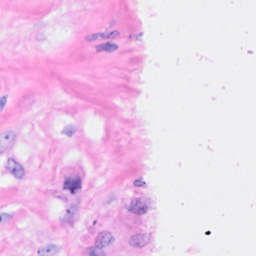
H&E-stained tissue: Breast